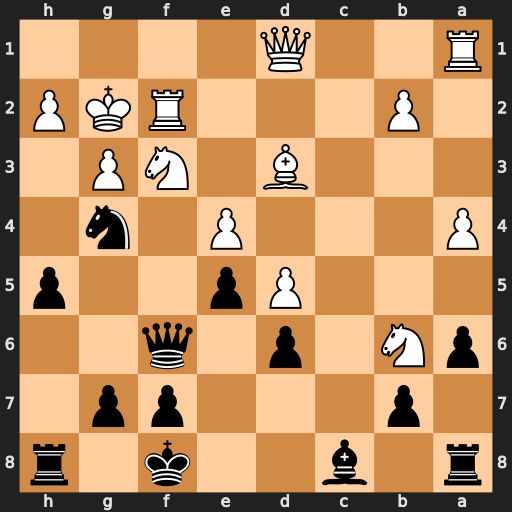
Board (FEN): r1b2k1r/1p3pp1/pN1p1q2/3Pp2p/P3P1n1/3B1NP1/1P3RKP/R2Q4
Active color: b
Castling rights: -
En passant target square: -
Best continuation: Ne3+ Kg1 Nxd1